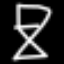
Label: hourglass